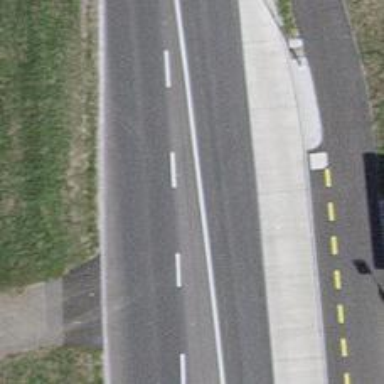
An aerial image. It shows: Bus stop with designated stop position for public transport.